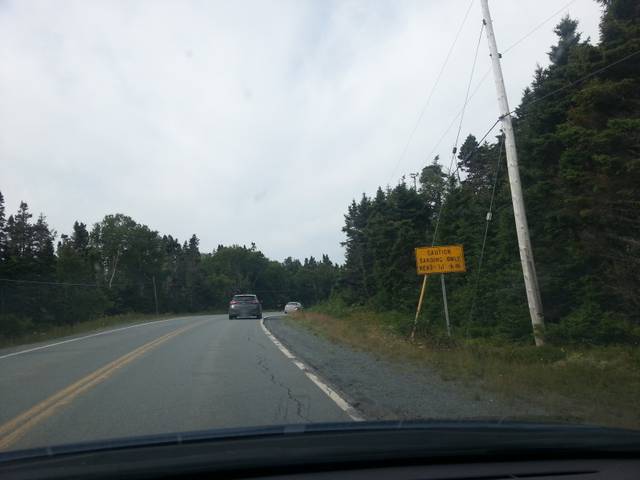
Region: Canada
Coordinates: 44.525, -63.823